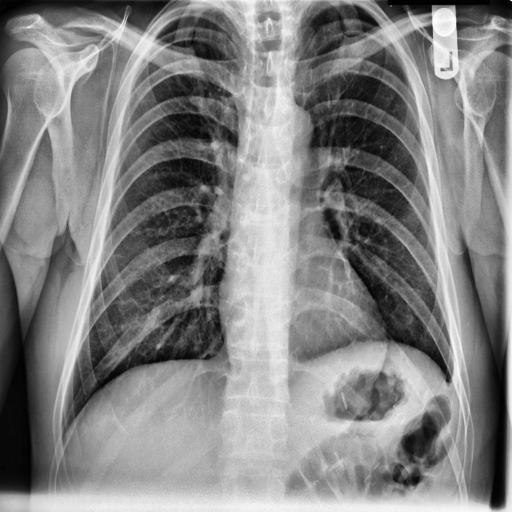
Finding: NORMAL